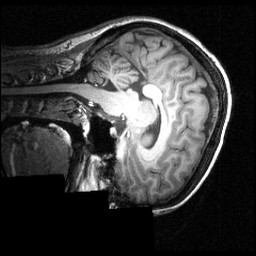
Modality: T1w
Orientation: sagittal
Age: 22
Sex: female
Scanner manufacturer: siemens
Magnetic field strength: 3.951 T
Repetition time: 1.5 s
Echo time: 0.00335 s